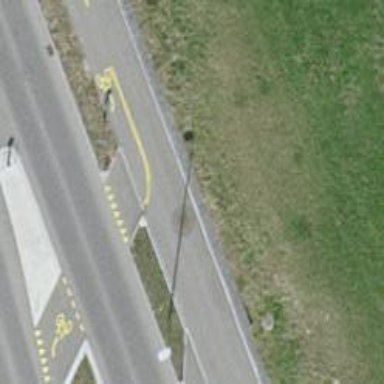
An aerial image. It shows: Asphalt cycleway.